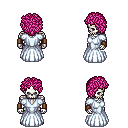
a pixel art fantasy rpg character, male body template, skeleton, underdress, red pants, pink curly afro hairstyle, leather bracers, four views (front, back, left, right), 2x2 character sprite sheet, small pixel art, hard edges, no anti-aliasing